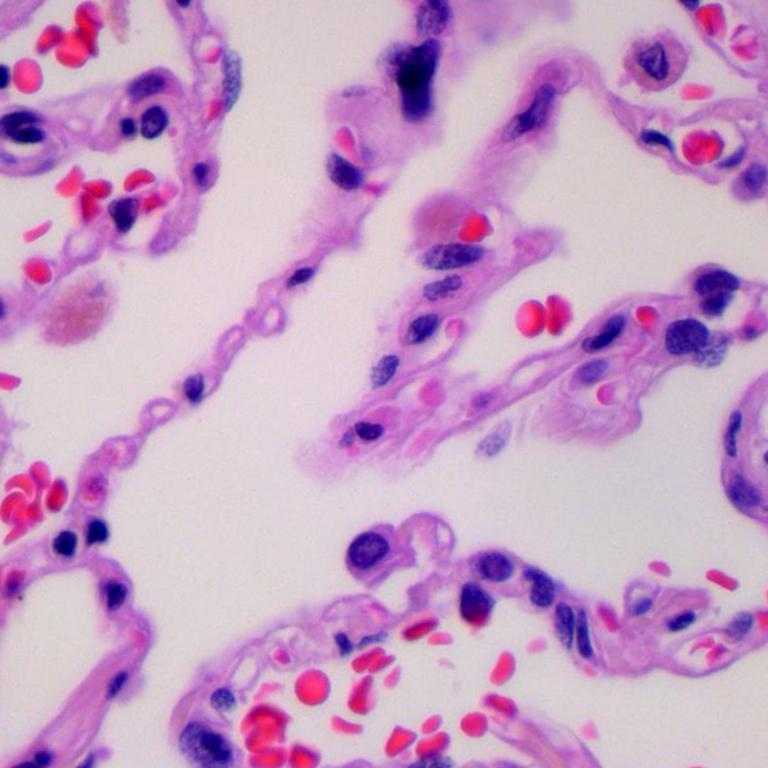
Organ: lung
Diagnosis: benign